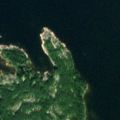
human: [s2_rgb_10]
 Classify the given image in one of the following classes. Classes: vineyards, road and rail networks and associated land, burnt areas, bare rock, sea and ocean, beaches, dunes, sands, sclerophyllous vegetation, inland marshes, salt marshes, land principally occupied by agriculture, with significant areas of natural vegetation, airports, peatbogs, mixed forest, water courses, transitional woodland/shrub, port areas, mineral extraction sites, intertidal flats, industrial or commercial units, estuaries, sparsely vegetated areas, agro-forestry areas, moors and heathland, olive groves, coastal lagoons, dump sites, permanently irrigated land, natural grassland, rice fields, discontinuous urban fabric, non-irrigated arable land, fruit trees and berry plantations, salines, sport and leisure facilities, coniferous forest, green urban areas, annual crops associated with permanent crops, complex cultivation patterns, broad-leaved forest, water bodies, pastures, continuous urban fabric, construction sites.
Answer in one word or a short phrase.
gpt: coniferous forest, sea and ocean